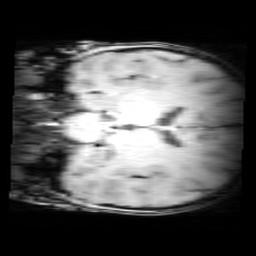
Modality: MP2RAGE
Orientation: coronal
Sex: male
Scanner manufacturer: siemens
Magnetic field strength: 3 T
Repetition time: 5 s
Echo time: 0.00368 s